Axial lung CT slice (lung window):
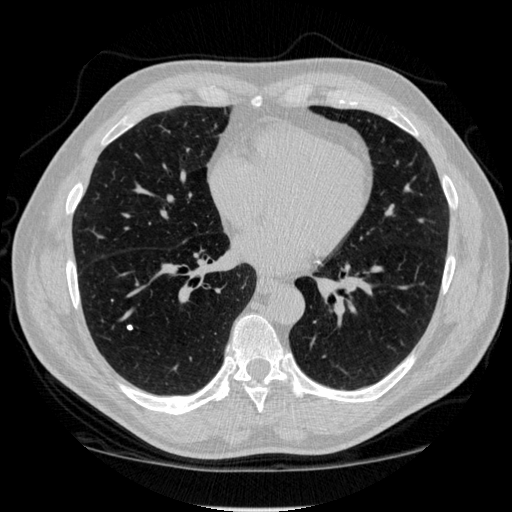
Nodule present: yes
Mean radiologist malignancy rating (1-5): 1